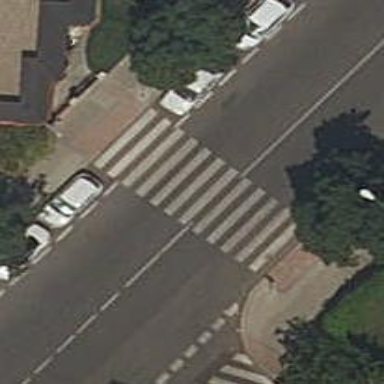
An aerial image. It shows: Marked crossing with traffic calming table.